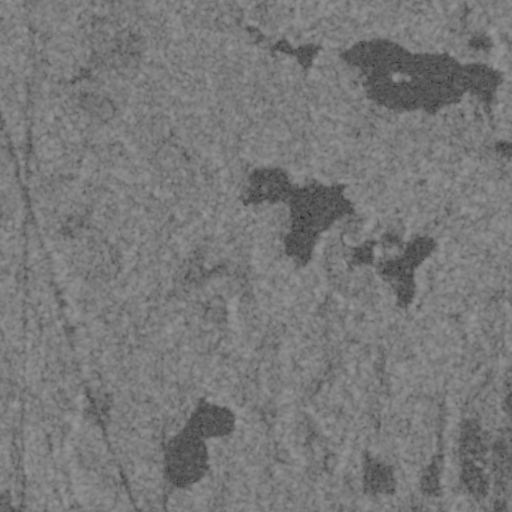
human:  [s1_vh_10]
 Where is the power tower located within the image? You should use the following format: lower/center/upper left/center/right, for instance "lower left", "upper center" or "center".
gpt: The power tower is located in the left of the image.
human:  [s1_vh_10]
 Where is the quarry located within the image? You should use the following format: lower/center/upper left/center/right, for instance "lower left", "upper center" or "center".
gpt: The quarry is located in the center left of the image.
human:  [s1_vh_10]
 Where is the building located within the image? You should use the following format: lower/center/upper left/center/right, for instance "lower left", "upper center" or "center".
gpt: The building is located in the upper right of the image.
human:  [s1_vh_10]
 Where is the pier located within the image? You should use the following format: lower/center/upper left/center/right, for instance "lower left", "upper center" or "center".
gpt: The pier is located in the upper right of the image.
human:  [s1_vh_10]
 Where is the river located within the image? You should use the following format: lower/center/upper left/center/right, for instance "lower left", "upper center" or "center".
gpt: The river is located in the center right of the image.
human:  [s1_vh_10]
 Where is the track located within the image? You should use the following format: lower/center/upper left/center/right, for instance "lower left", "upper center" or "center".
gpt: There is no track in the image.

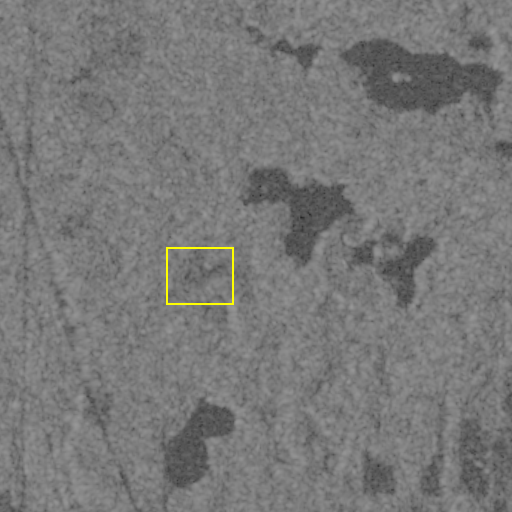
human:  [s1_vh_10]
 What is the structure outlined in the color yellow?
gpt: The structure outlined in yellow is a quarry.
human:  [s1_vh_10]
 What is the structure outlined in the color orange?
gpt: There is no orange outline.